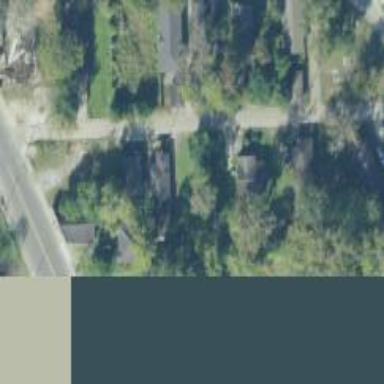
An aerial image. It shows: Single-family residential area.